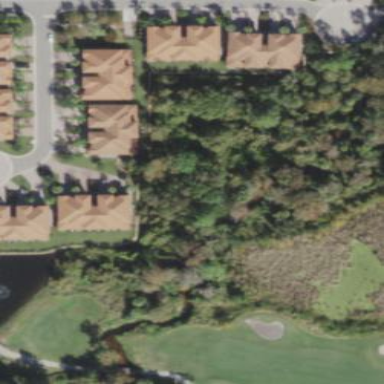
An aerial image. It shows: Condominium within residential area.